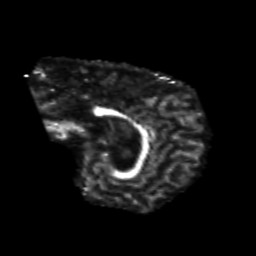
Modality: FA
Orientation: sagittal
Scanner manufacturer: siemens
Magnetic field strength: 3 T
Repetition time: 6.8 s
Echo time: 0.093 s